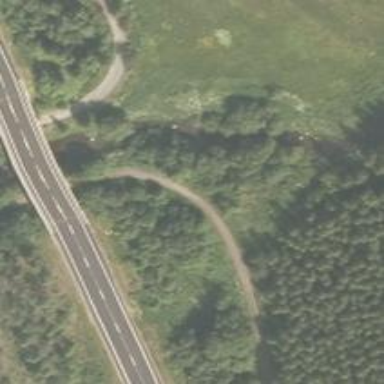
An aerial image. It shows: Nordic track road.